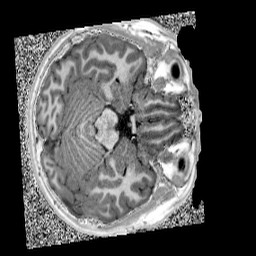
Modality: UNIT1
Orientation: axial
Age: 12
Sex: male
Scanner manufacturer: siemens
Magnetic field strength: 3 T
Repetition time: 4 s
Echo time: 0.00299 s